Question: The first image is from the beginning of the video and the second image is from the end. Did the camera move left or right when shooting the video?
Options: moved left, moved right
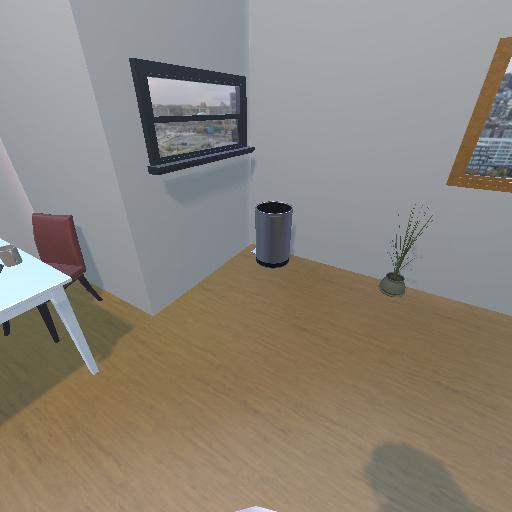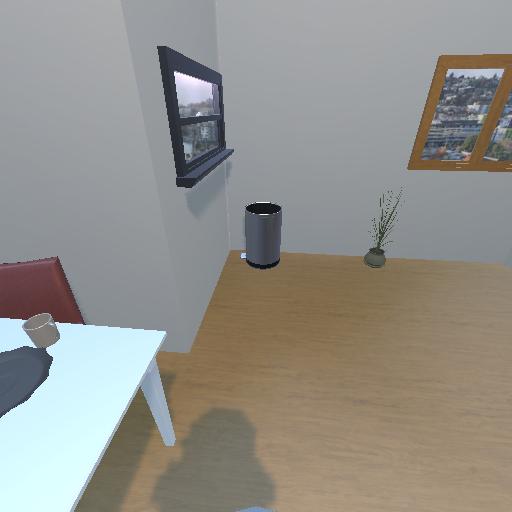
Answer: moved left